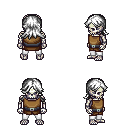
a pixel art fantasy rpg character, male body template, skeleton, leather chest armor, white pants, white loose hair, four views (front, back, left, right), 2x2 character sprite sheet, small pixel art, hard edges, no anti-aliasing